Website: macys
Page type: billing-address
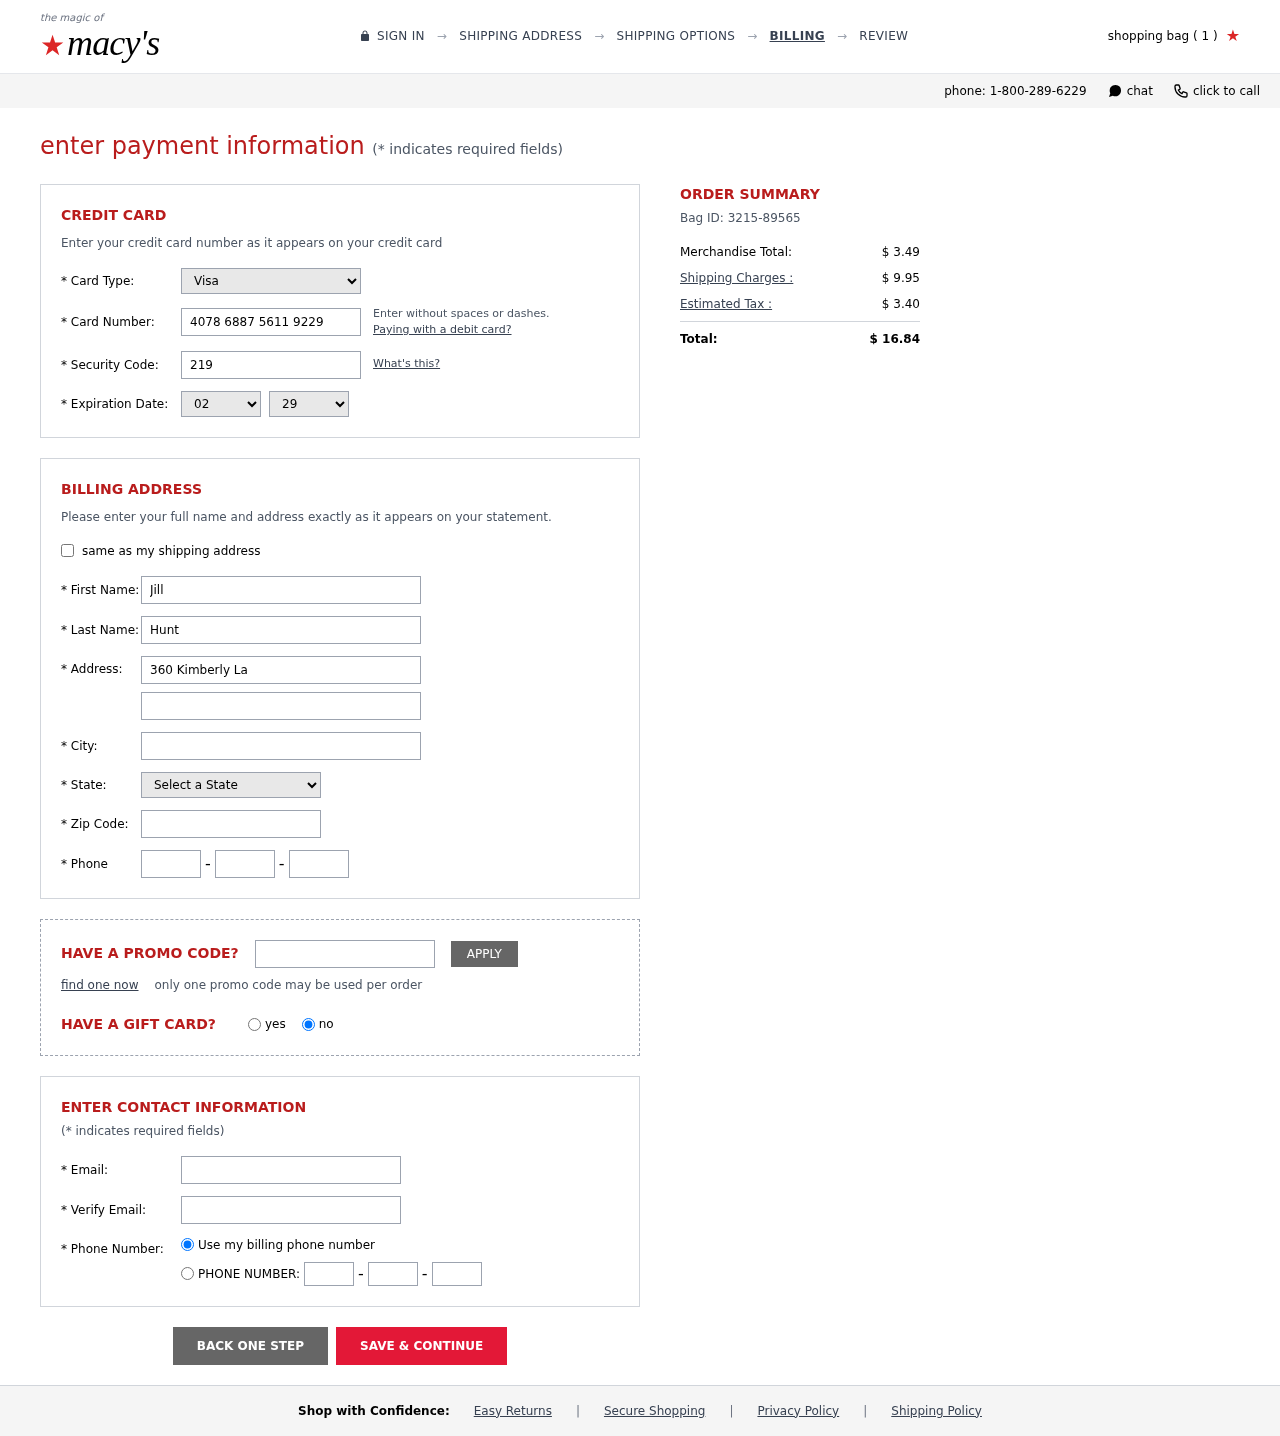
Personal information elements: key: PII_CARD_CVV
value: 219
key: PII_CARD_EXPIRY_MONTH
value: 02
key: PII_CARD_EXPIRY_YEAR
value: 29
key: PII_CARD_NUMBER
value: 4078 6887 5611 9229
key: PII_CARD_TYPE
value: Visa
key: PII_CITY
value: West Ninamouth
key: PII_EMAIL
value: jillhunt@gmail.com
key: PII_FIRSTNAME
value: Jill
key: PII_LASTNAME
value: Hunt
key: PII_PHONE_AREA
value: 628
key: PII_PHONE_PREFIX
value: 805
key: PII_PHONE_SUFFIX
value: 6929
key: PII_POSTCODE
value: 19467
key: PII_STATE_ABBR
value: HI
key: PII_STREET
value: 360 Kimberly Lane Suite 133
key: PII_STREET2
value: Apt. 725
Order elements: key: ORDER_NUM_ITEMS
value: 1
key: ORDER_ID
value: Bag ID: 3215-89565
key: ORDER_SUBTOTAL
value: $ 3.49
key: ORDER_SHIPPING_COST
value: $ 9.95
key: ORDER_TAX
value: $ 3.40
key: ORDER_TOTAL
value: $ 16.84